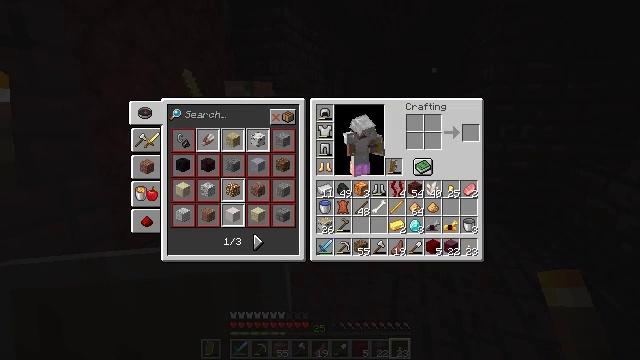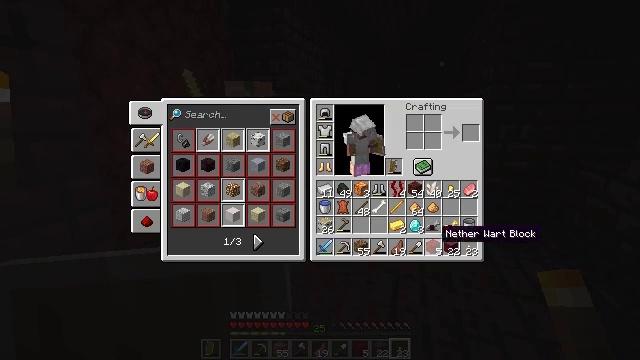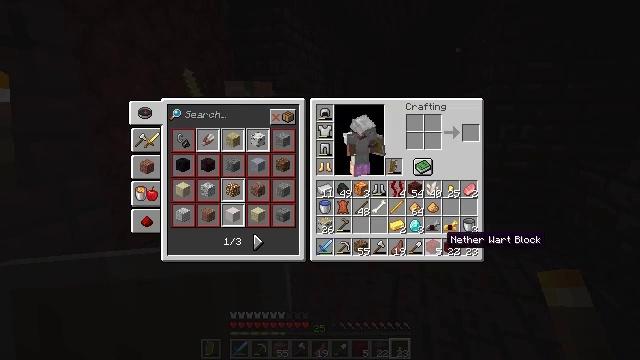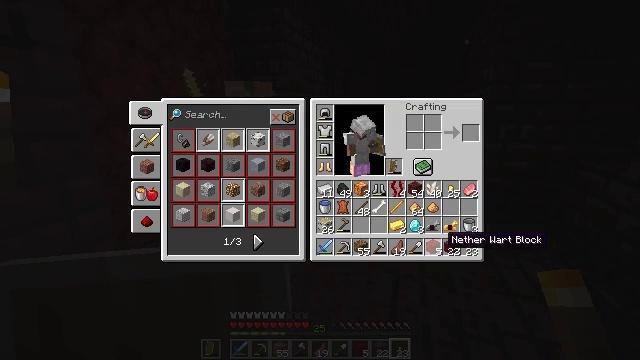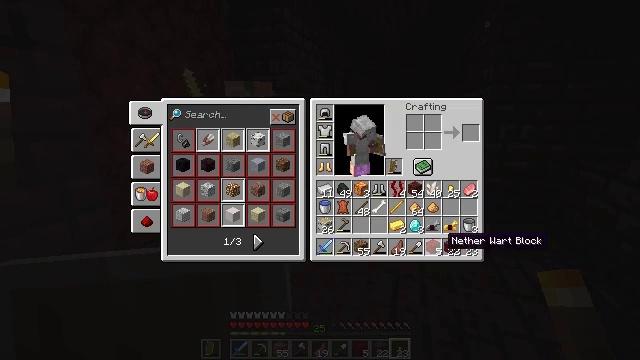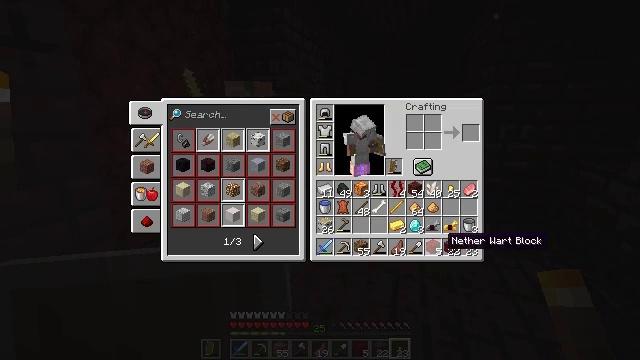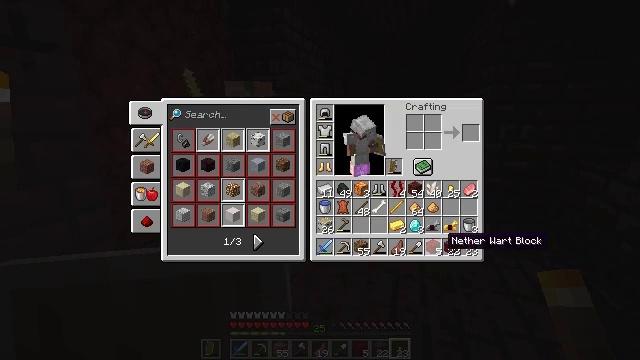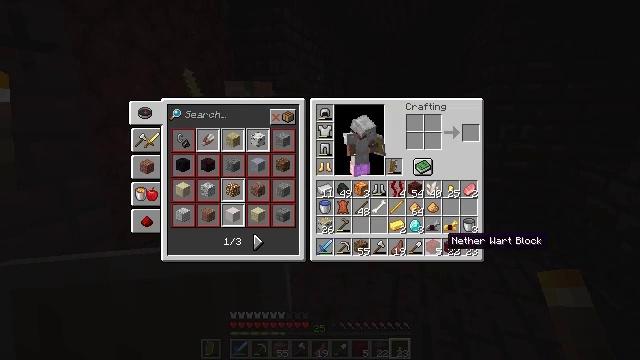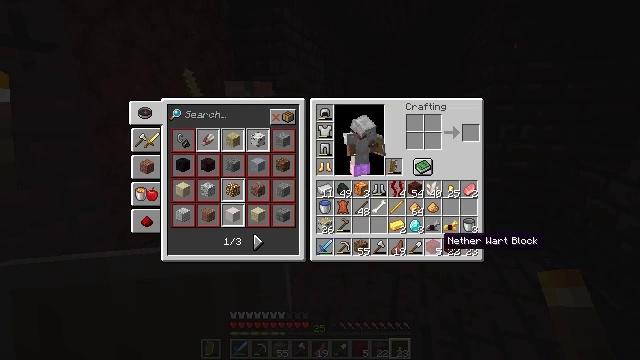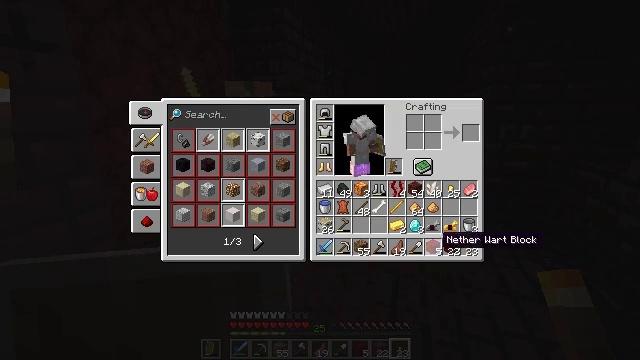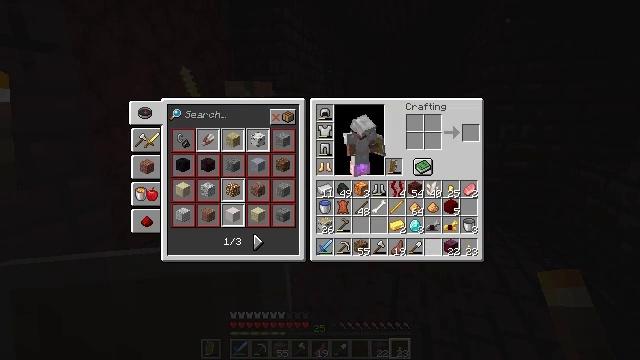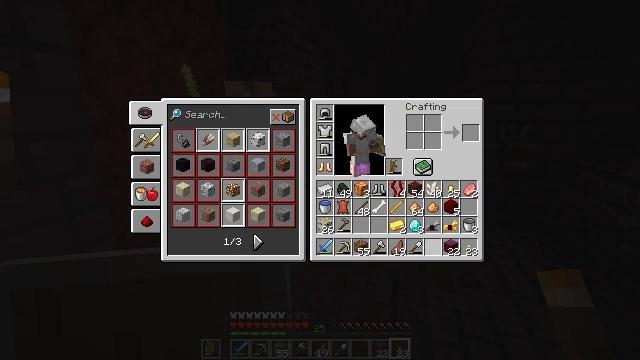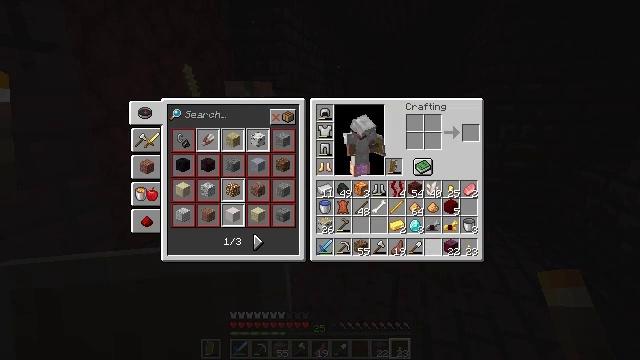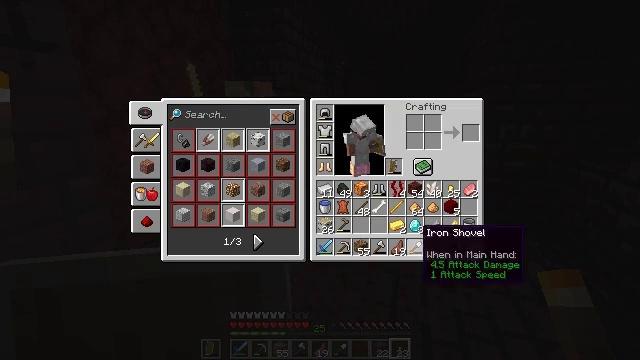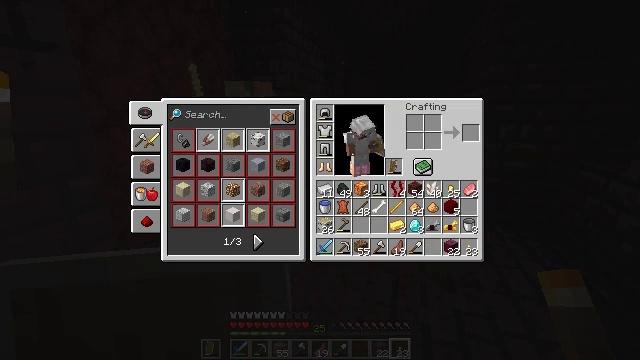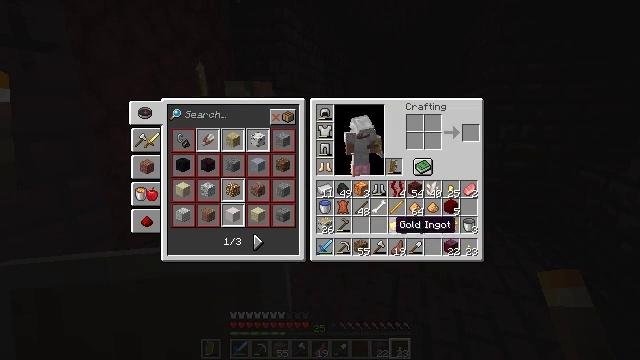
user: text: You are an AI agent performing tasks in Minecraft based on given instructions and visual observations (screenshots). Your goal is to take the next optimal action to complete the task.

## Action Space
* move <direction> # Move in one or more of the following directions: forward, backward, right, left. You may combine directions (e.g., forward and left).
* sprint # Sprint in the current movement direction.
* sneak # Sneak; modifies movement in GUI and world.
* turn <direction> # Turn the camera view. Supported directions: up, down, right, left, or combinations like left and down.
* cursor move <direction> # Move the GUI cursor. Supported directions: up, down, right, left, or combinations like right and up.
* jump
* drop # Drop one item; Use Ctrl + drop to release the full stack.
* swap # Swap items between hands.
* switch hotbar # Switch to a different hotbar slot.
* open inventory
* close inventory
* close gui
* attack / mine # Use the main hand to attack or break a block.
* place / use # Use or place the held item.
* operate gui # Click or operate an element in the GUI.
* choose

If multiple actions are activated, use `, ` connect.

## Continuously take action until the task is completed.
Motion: motion action
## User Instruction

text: Remove a gold ingot from the inventory.
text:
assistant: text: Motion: sneak
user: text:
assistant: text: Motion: sneak
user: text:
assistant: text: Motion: sneak
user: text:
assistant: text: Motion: sneak
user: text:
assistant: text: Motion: sneak
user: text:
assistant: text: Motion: sneak
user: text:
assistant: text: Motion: sneak
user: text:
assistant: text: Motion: sneak
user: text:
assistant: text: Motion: sneak
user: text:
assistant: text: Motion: sneak, operate gui
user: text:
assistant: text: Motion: sneak, operate gui
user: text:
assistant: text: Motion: sneak
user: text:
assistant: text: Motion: sneak, cursor move left
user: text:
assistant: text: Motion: sneak, cursor move left
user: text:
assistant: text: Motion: sneak
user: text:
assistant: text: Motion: sneak
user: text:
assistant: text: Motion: sneak
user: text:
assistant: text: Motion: sneak
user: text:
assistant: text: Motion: sneak
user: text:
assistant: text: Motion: sneak
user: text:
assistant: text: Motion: sneak
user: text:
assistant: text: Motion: sneak
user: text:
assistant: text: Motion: sneak
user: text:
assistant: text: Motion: sneak, operate gui
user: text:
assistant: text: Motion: sneak, operate gui
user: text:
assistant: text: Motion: sneak
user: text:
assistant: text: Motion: sneak
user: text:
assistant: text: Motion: sneak
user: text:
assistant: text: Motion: sneak
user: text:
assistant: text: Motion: no_op